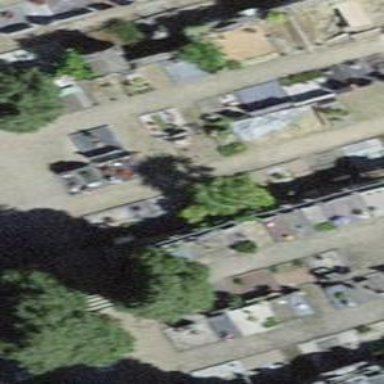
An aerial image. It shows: Graveyard.